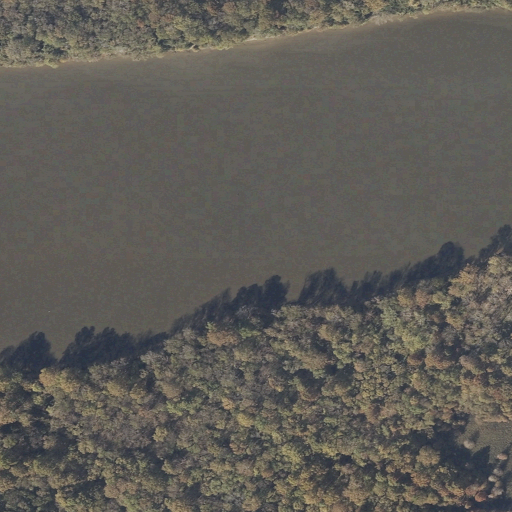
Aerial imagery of bar in Mississippi named Butlers Bar containing open water, woody wetlands, and herbaceous wetlands